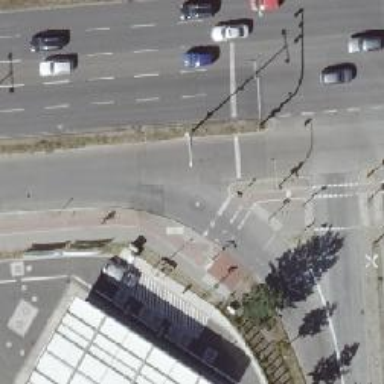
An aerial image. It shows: Road with traffic signals.